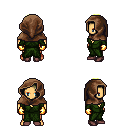
a pixel art fantasy rpg character, male body template, human, tanned skin, green robe, teal pants, gold long mohawk hairstyle, cloth hood, gold gloves, maroon shoes, four views (front, back, left, right), 2x2 character sprite sheet, small pixel art, hard edges, no anti-aliasing